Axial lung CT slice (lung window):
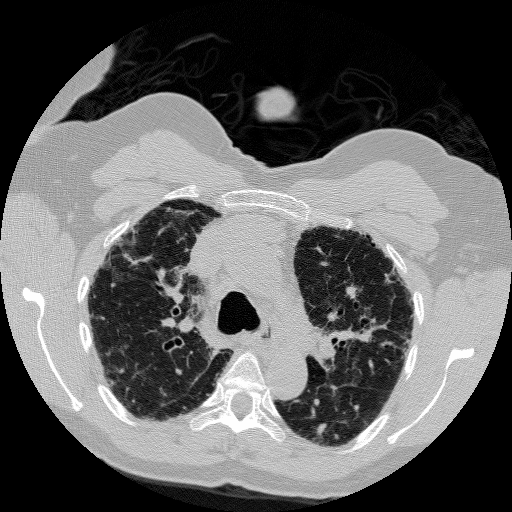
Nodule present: no